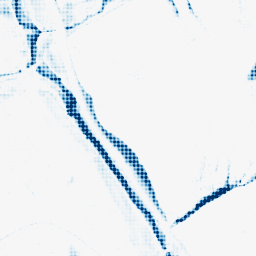
Category: morphological
Decomposition family: morphological_rect
Decomposition parameters: operation: closing
width: 20
height: 3
Upsampling method: sinc_blackman
Upsampling parameters: scale: 8
kernel_size: 8
Upsampling scale: 8